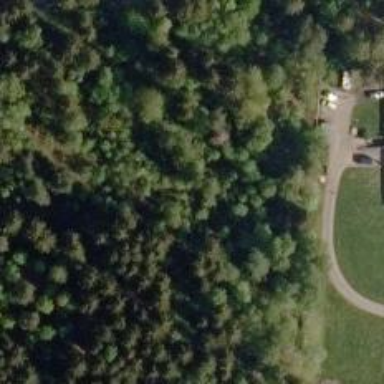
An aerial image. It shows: Path.